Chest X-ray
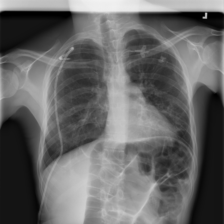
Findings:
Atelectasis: negative
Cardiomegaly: negative
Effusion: negative
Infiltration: negative
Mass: negative
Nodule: negative
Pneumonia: negative
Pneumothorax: positive
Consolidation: negative
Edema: negative
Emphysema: negative
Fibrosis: negative
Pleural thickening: negative
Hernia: negative